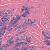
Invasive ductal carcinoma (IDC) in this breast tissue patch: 1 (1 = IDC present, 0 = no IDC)